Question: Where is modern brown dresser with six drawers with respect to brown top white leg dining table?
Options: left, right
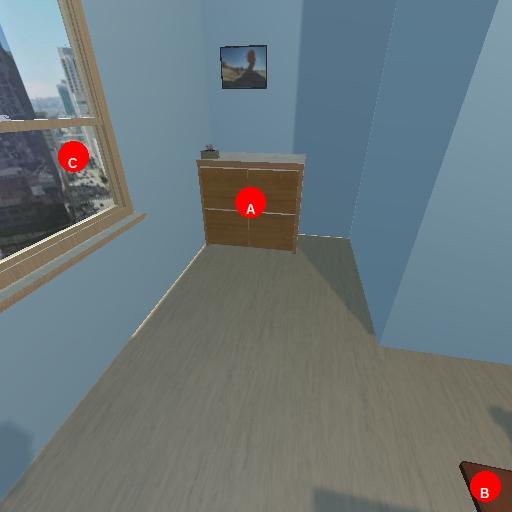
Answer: left